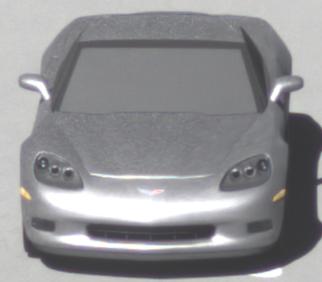
Make: Chevrolet
Model: Corvette Coupé
Detailed model: Corvette (C6) Coupé
Model produced from: 2005/02
Model produced until: 2008/03
Doors: 3
Color: white
Road condition: dry road
Daytime: midday
Contrast: high contrast